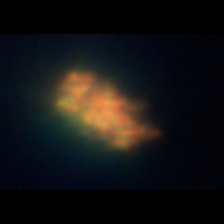
Taxon: Unknown_detritus
Group: Unknown